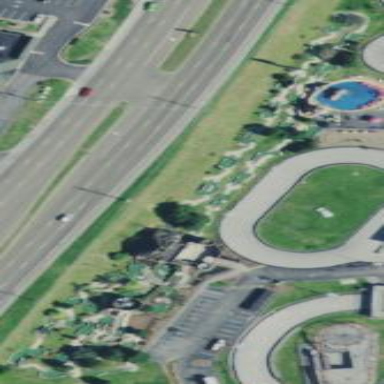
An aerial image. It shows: Miniature golf leisure land.